Interaction volume radius: 5 \u00c5
Interaction volume height: 25 \u00c5
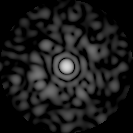
Disorder parameter: 0.8641